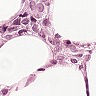
Metastatic tissue present: yes